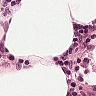
Metastatic tissue present: no